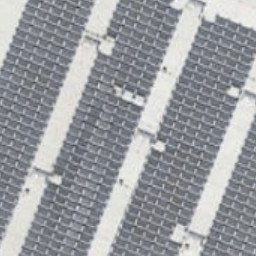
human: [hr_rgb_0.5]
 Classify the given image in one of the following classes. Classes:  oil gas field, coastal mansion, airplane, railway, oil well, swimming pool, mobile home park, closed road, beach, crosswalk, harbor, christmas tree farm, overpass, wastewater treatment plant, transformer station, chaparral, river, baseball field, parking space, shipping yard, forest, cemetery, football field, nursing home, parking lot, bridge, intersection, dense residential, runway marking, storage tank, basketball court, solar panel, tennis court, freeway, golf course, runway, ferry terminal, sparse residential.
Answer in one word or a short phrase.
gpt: solar panel